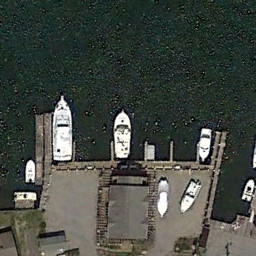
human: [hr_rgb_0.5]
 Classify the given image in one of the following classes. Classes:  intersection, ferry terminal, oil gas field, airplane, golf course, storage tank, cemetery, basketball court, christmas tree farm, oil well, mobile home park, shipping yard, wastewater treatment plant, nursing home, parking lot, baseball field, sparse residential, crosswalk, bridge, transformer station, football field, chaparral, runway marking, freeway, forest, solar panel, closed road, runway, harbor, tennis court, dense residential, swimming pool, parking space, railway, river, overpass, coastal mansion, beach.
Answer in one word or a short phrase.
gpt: ferry terminal